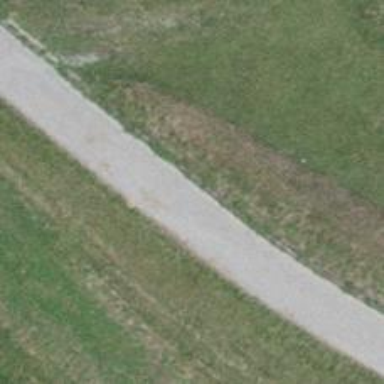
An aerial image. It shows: Asphalt track with grade1 surface.